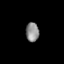
Tissue: prostate
Cell type: T cells
Senescence score: 0.3491
Nuclear area (px): 245
Mean DAPI intensity: 140.502